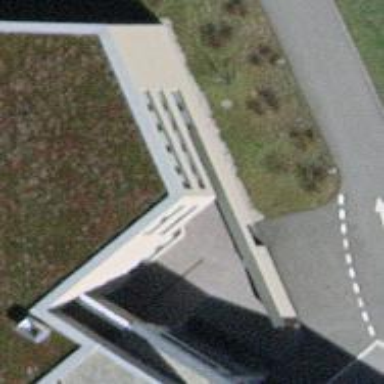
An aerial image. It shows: Footway that passes through building tunnel.